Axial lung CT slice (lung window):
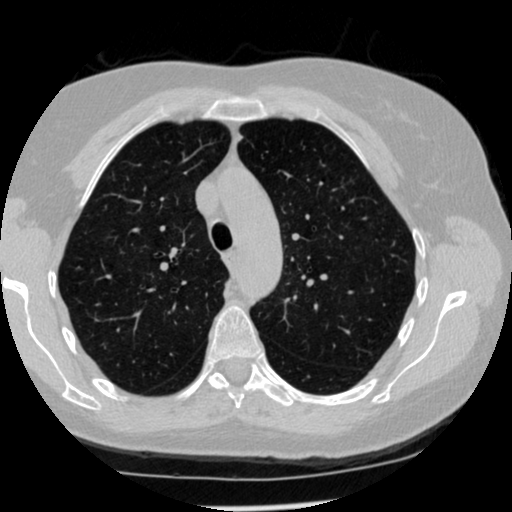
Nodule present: no